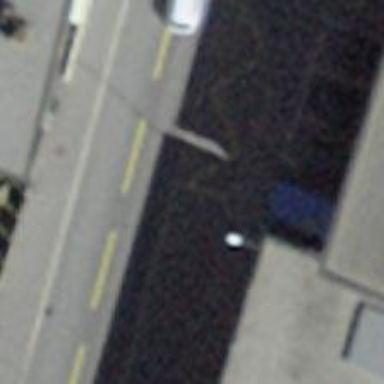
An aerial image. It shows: Bus stop with platform for public transport.